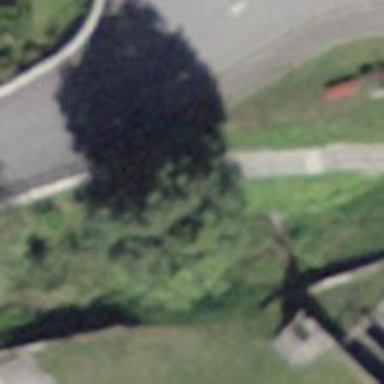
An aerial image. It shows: Guidepost supported by pole.